Question: I ran into a issue were the tile on the Bing Map repeat themselves for a given coordinate. Has anyone seen this issue? Its bizarre. The application is .net 3.5, C# and Win Forms. The API key for Bing maps is valid and the service URL used is <URL>
Any help with this is appreciated.

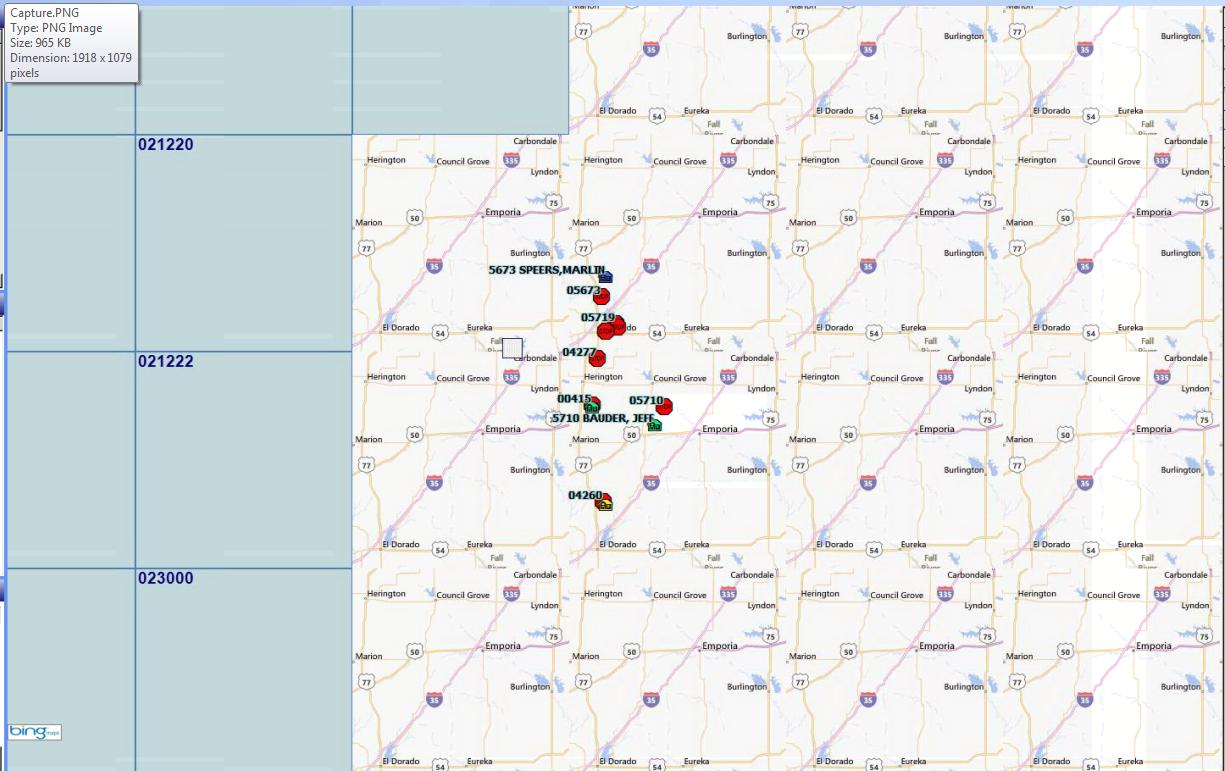
Answer: Ok what happen is when the request to Bing Maps fails I take the lat and long for the map of the US. I try to use these coords to generate the US map, this work "ok" except I only get the single tile back in the requsst.